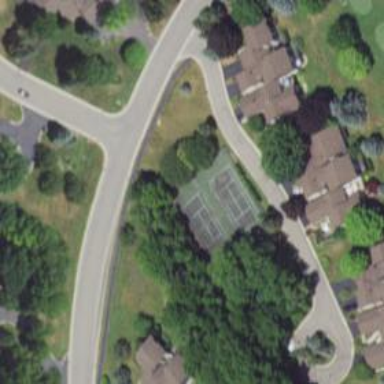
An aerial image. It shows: Tennis court on the leisure land pitch.